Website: crate-barrel
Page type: stored-credit-cards
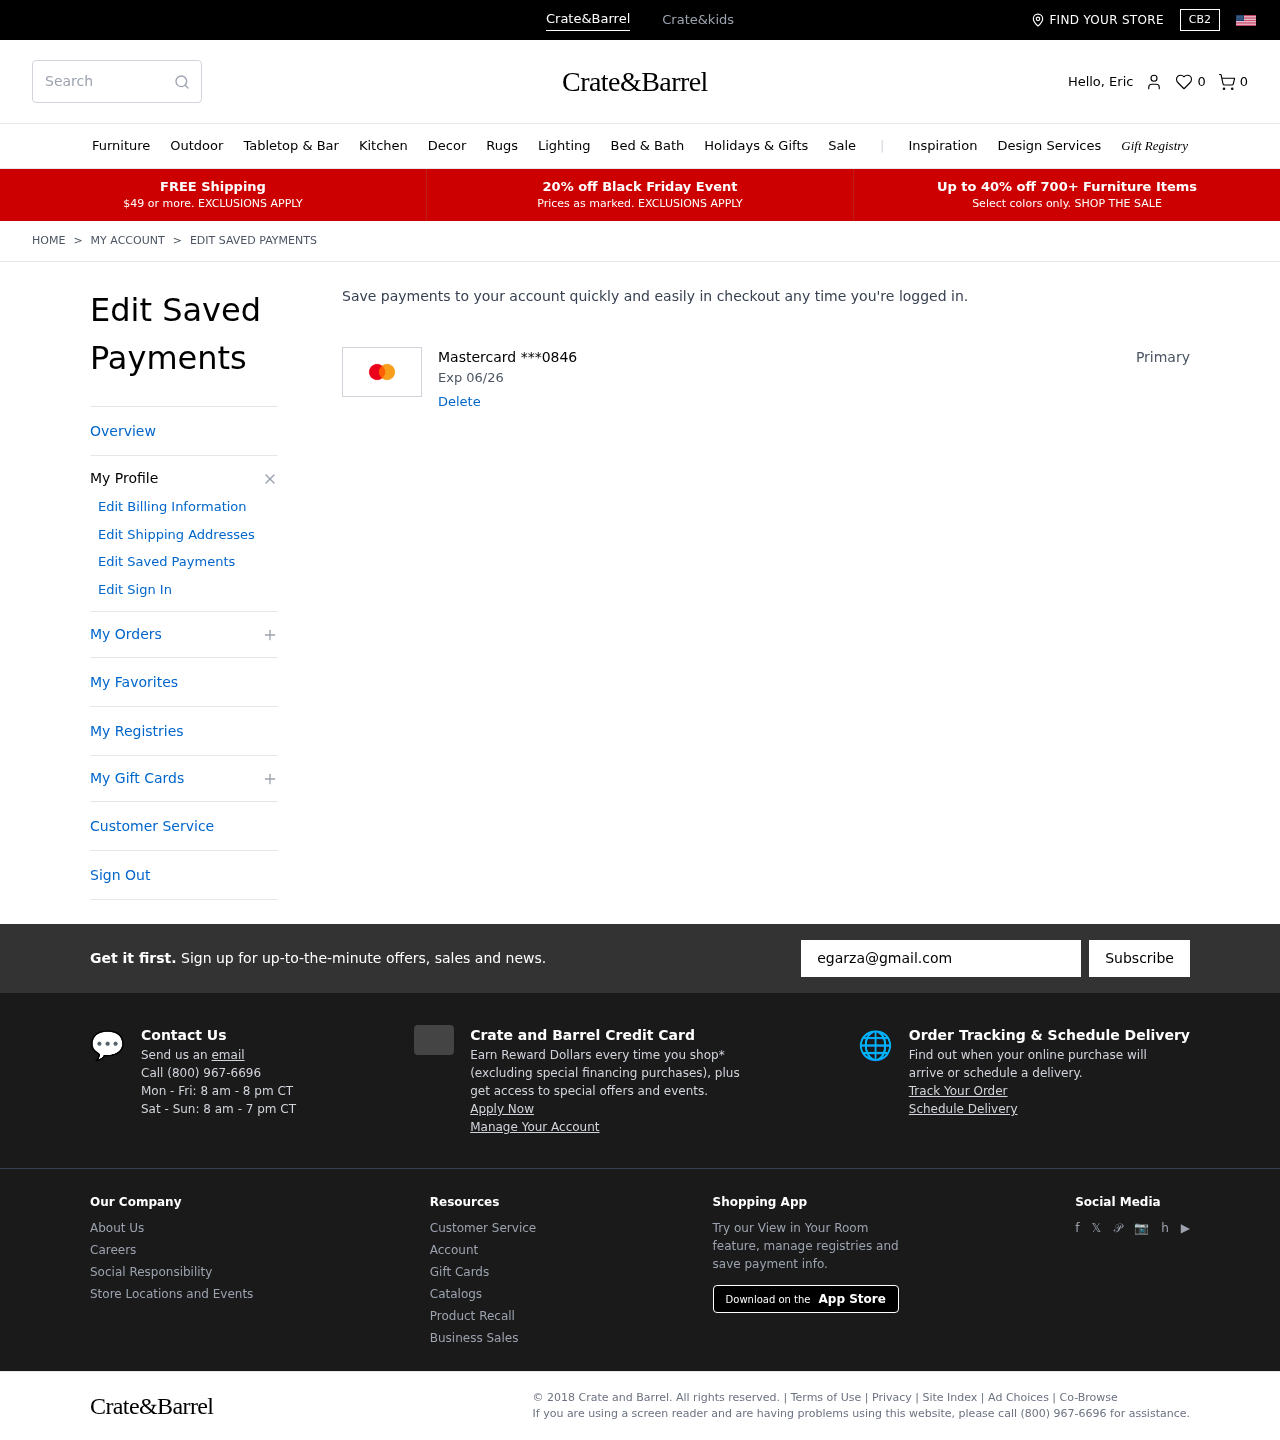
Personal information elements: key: PII_CARD_EXPIRY
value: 06/26
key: PII_CARD_LAST4
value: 0846
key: PII_CARD_TYPE
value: Mastercard
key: PII_FIRSTNAME
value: Eric
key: PII_EMAIL
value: egarza@gmail.com
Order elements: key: ORDER_NUM_ITEMS
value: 0
Search elements: key: HEADER_SEARCH
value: Search
Other elements: key: FAVORITES_COUNT
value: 0